Question: First, new to Cocoa and Objective-C, so my apologies if this is unclear and I misuse all the terminology, gentle corrections are appreciated.
I'm trying to write a very simple app that has something chilling in the menu bar.
I've gotten pretty close, I can get a basic text menu up there, but I would really like
to have a custom view in the actual menu part, like this:

I got really hopeful when I found <URL>, and I can kind of see where he's sending 'setView' to his 'statusItem' with his own view object, but I would like to design my view in Interface Builder.
I found <URL>, but when I try to then send that variable to 'setView' nothing show's up.
I've read a lot about 'drawRect', and I'm guessing that it has something to do with what the answer will be, but my Cocoa chops aren't there yet.
can someone paint a complete picture of all these steps? I feel like I have a lot of the puzzle pieces but I've lost the lid.
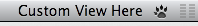
Answer: You don't need to use drawRect (unless you're doing your own custom drawing) or set the frame, you can do it in IB. Just drag out a custom view, size it appropriately, and put whatever you want into it. Have an IBOutlet in one of your classes that connects to it, and after creating your status bar item call setView: on it with your IBOutlet to the custom view as the argument. The status bar is only 22 pixels high, so your view needs to take that into account. There seems to be some strange behavior of this status item, with respect to the struts in the autosizing feature in IB. I've noticed that if either the top strut or right strut is on by itself, the view doesn't appear ( but left or bottom are ok). It also seems to work with all 4 either on or off.